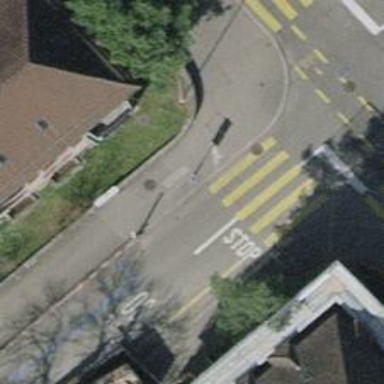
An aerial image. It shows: Kerb barrier.